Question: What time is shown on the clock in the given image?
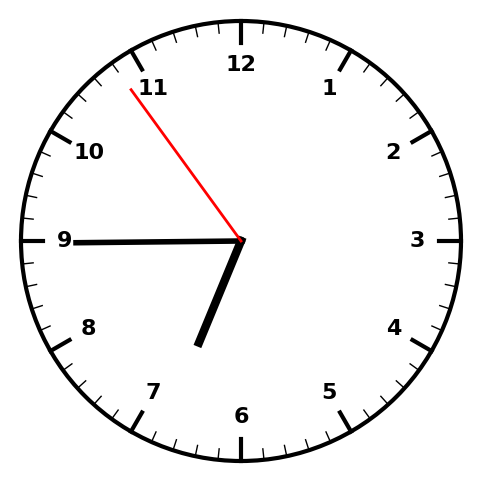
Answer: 06:44:54